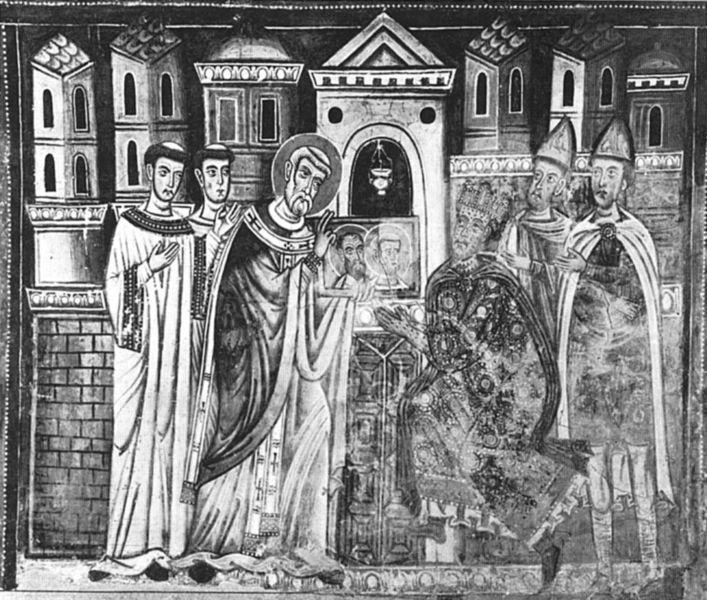
Titel: Santi Quattro Coronati
Standort: Rom, S. Quattro coronati (EU - I - Latium)
Schlagwörter: stadt, bewegung, fenster, grau, hut, lampe, männer, schwarz, tür, weiss, haus, malerei, wand, architektur, bibel, häuser, flach, kirche, gewand, mantel, krone, turm, italien, dächer, mauer, figuren, bischof, kaiser, könig, papst, leuchter, tor, eingang, fugen, buch, burg, kloster, türme, druck, schwarzweiß, knien, kardinal, beten, fürst, rom, portal, heiligenschein, öllampe, christus, jesus, christlich, mittelalter, weihrauch, mönch, heiliger, mönche, heilige, heilig, anbetung, sakral, schwur, kirsche, king, tonsur, eid, barbarossa, buchmalerei, bischoff, christian, ikon, manner, black, church, hat, dark, black and white, night, hats, synode